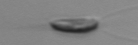
Label: Chrysochromulina